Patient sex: F
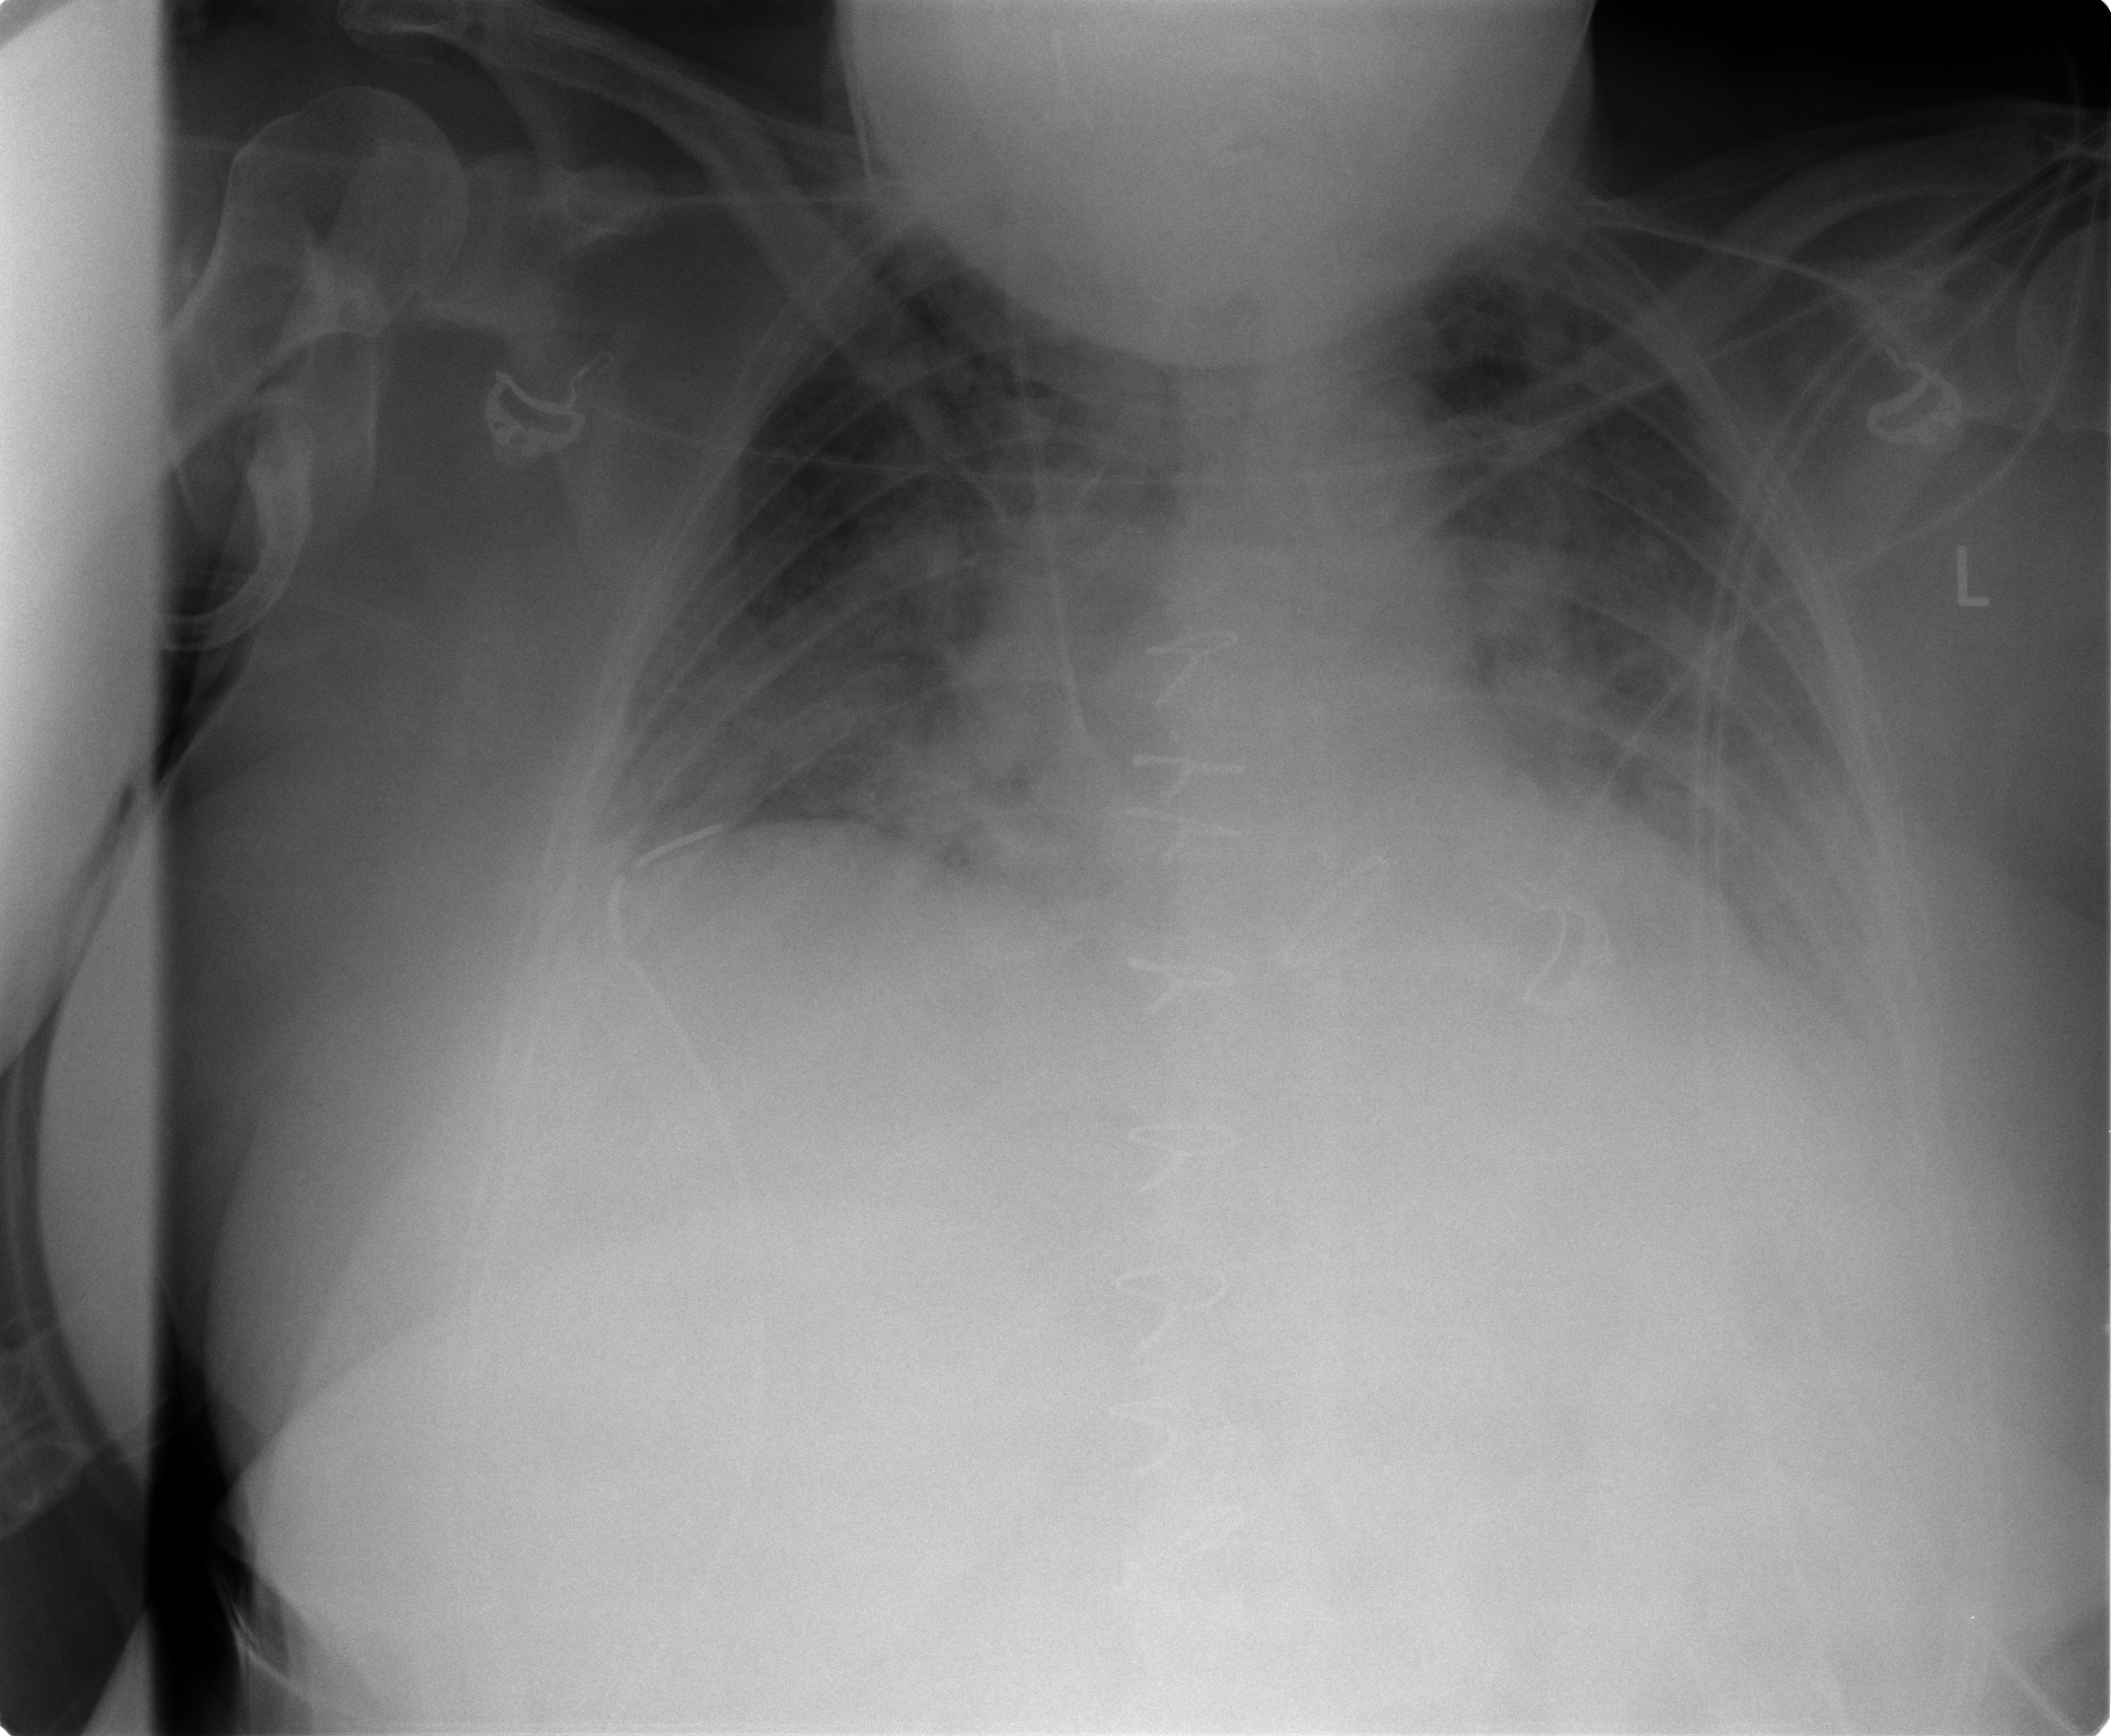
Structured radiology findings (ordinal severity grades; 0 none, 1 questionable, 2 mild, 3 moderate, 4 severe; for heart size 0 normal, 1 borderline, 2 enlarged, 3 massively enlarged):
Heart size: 2
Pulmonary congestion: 2
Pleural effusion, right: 1
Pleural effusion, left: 2
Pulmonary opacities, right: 1
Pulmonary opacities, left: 1
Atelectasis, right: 1
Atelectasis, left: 1